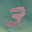
Label: 3